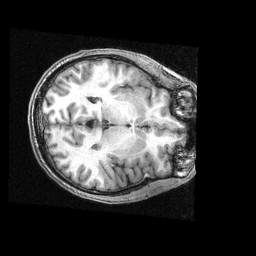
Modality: T1w
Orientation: axial
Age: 26
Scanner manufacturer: siemens
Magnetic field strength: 3 T
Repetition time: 2.3 s
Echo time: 0.00336 s